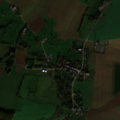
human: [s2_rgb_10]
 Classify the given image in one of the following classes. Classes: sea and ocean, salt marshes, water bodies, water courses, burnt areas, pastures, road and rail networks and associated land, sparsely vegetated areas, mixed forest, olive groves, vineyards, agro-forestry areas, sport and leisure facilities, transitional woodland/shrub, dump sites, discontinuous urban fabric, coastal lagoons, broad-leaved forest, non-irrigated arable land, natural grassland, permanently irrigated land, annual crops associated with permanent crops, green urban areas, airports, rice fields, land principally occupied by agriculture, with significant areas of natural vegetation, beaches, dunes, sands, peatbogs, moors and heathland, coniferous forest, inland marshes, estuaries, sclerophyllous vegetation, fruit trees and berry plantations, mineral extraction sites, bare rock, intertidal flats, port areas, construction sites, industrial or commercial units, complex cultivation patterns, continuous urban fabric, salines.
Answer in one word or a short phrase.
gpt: non-irrigated arable land, pastures, complex cultivation patterns, broad-leaved forest